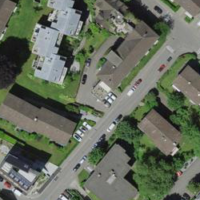
EUNIS habitat code: 54
Species observed at this site:
Streptopelia decaocto
Prunella vulgaris